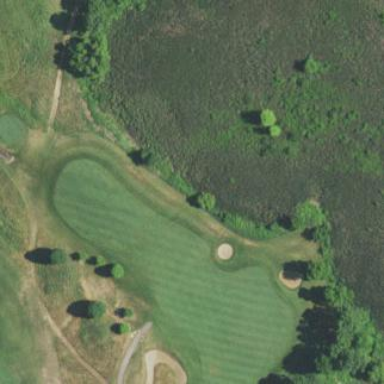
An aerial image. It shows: Golf fairway surrounded by grass.